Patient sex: F
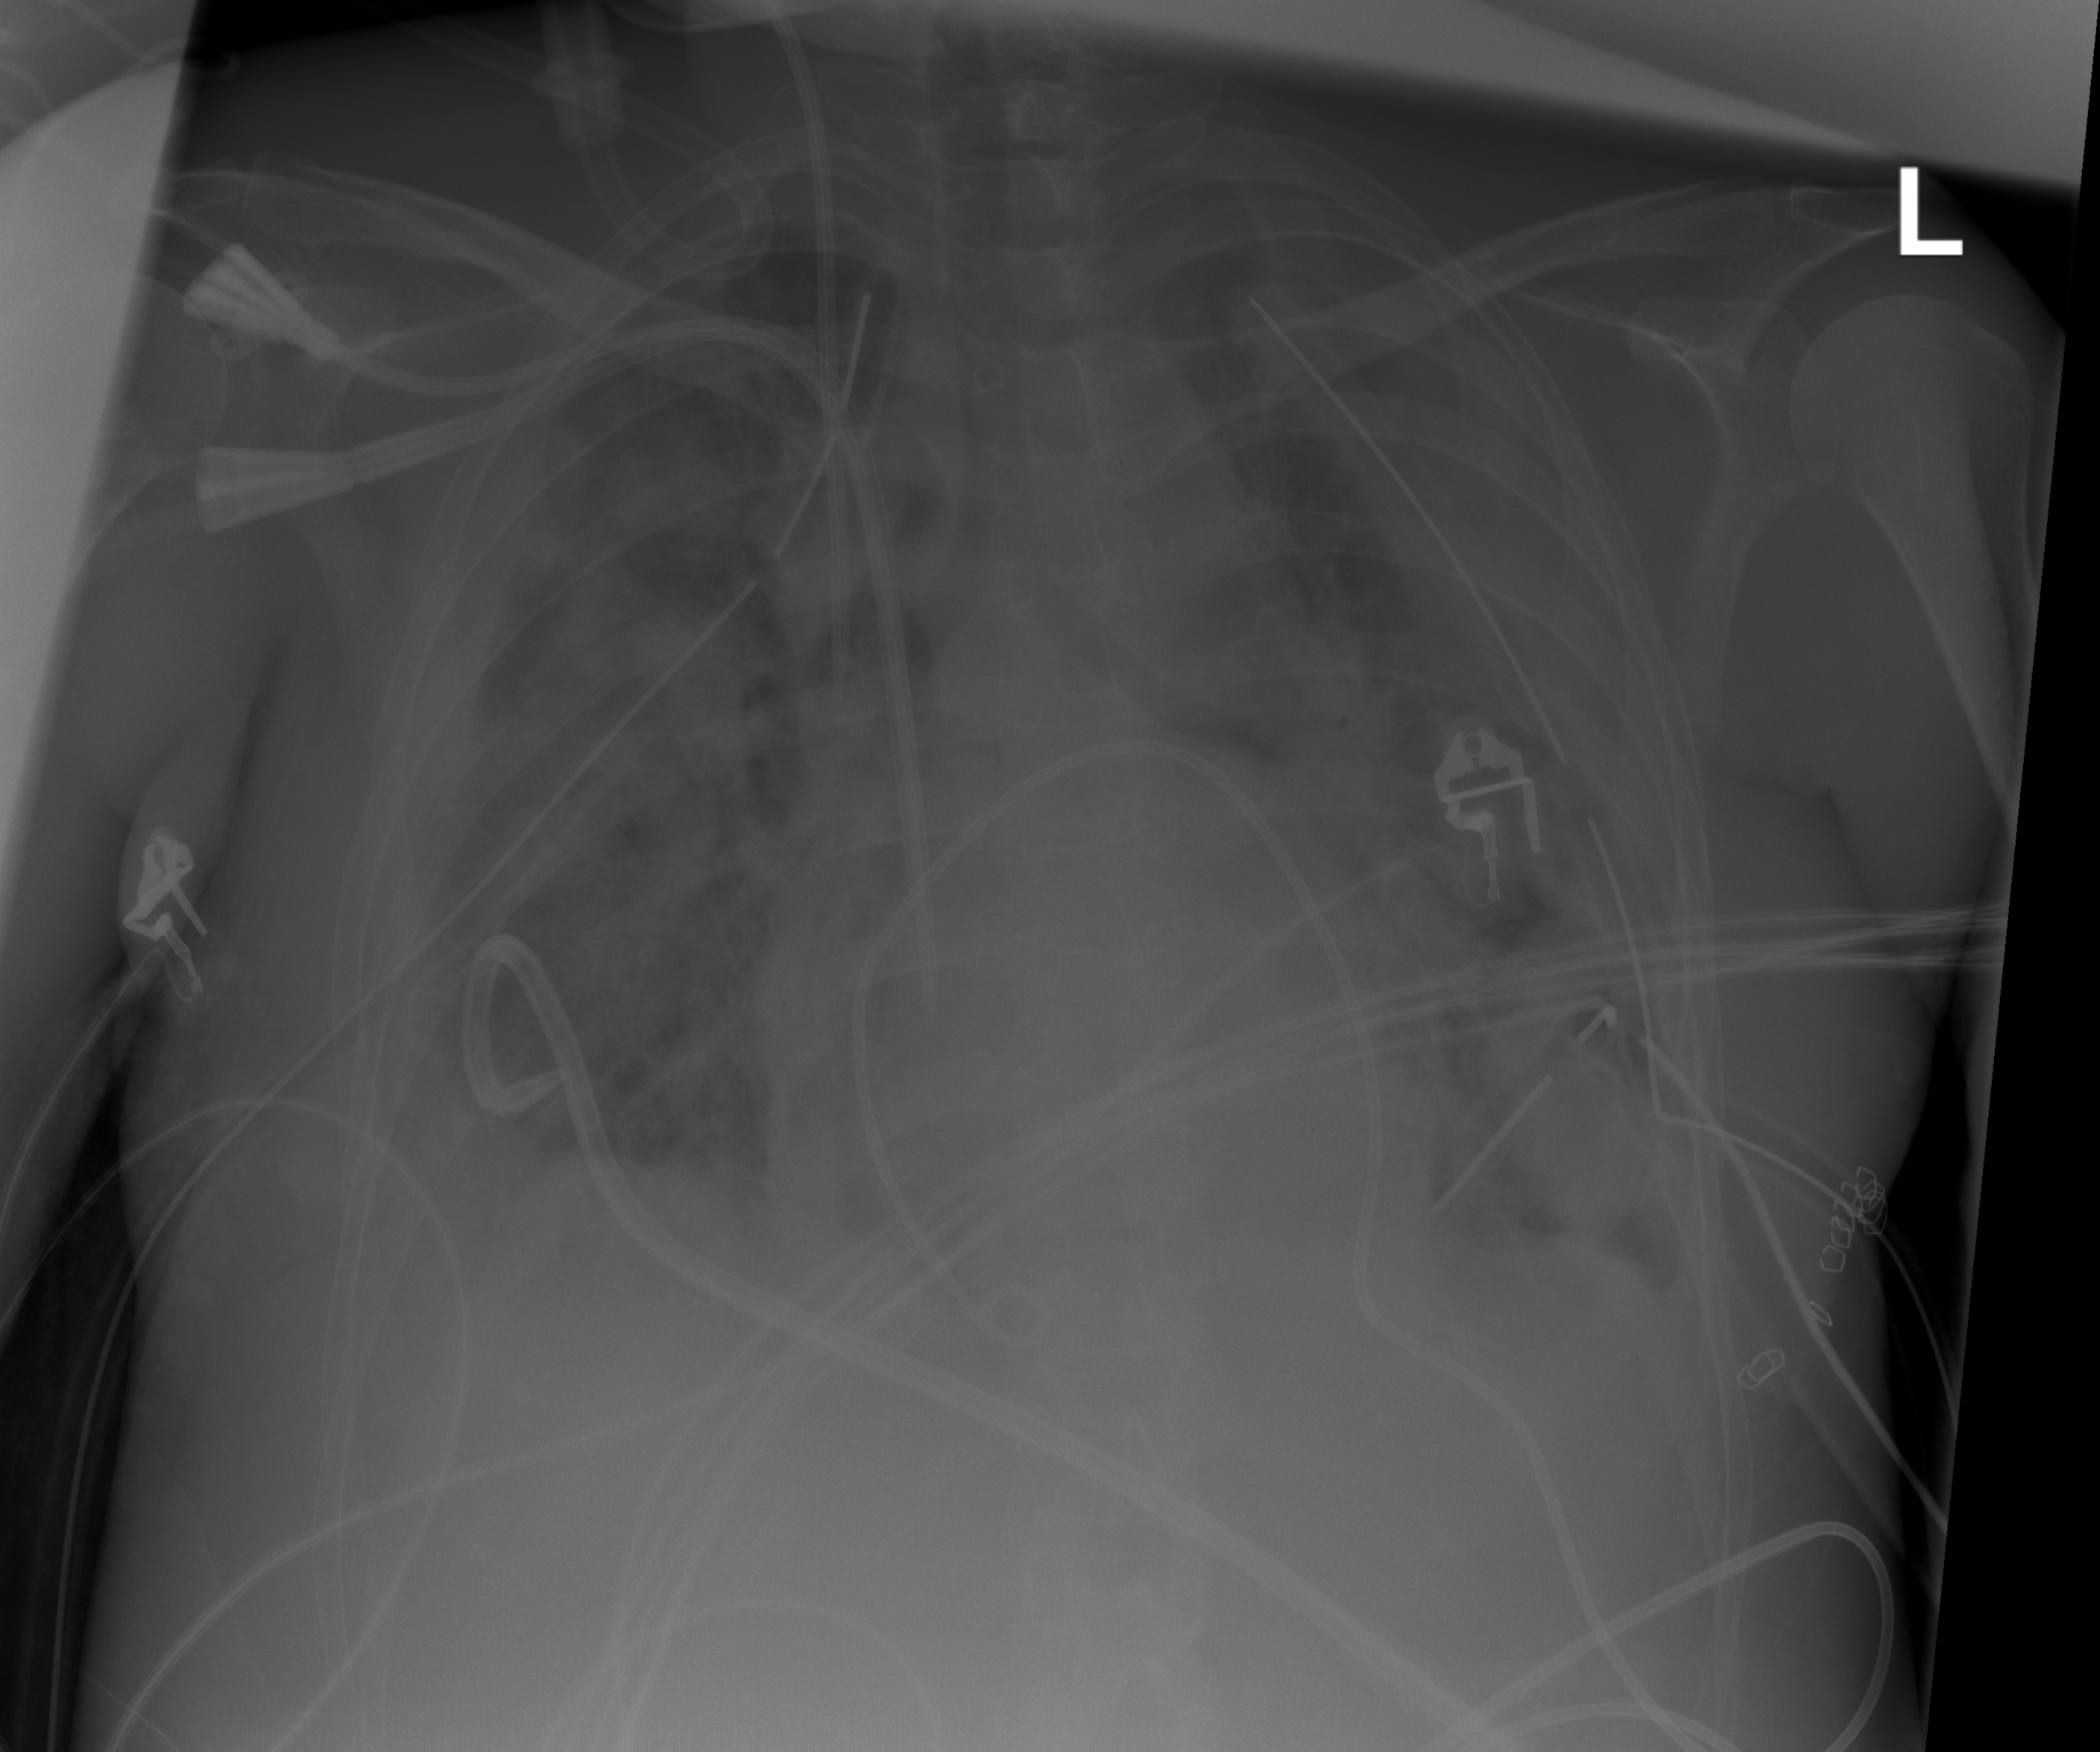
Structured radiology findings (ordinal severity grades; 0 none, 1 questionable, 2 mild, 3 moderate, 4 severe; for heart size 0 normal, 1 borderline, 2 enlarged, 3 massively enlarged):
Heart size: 1
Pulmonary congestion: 2
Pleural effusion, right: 3
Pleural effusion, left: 3
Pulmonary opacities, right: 3
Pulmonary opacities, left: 3
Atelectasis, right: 3
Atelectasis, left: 3